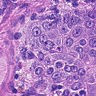
Metastatic tissue present: yes